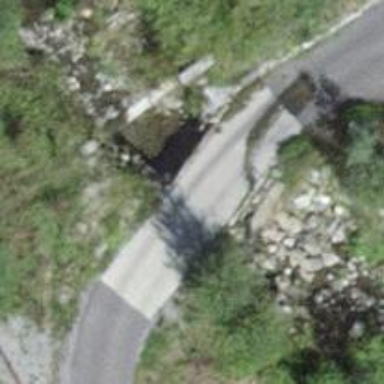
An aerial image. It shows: Asphalt track on bridge with Grade 1 track type.